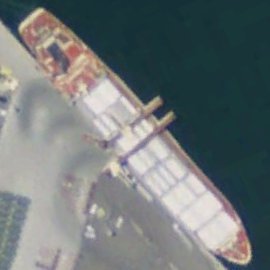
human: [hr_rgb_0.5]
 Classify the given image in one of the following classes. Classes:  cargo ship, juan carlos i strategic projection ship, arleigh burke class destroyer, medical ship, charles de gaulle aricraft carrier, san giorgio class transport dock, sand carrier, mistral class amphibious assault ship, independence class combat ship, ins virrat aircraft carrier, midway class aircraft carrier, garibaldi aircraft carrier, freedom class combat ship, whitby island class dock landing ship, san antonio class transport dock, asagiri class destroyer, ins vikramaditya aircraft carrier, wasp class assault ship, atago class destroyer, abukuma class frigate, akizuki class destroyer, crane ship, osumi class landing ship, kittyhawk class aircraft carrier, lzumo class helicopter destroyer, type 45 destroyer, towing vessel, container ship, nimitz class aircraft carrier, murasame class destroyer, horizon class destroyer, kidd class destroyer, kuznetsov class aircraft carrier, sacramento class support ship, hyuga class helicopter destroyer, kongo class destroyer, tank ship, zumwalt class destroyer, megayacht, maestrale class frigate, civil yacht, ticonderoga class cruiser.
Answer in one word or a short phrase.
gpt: Cargo ship